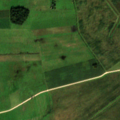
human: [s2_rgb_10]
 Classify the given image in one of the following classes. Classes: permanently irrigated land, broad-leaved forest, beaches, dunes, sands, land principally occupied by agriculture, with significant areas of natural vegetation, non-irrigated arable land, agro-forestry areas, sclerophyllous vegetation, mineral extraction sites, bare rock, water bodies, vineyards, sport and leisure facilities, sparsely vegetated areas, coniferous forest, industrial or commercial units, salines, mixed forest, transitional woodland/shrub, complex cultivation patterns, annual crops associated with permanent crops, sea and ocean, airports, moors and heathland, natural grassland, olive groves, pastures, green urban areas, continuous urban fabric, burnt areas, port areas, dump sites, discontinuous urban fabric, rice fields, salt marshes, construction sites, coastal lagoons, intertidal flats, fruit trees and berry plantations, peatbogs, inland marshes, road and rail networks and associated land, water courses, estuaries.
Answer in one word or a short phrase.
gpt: non-irrigated arable land, fruit trees and berry plantations, pastures